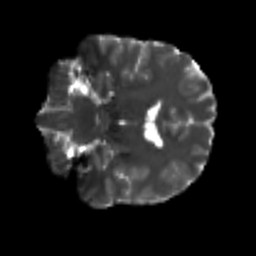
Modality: T2w
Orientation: coronal
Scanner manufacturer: siemens
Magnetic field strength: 3 T
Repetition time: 9.6 s
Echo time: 0.077 s